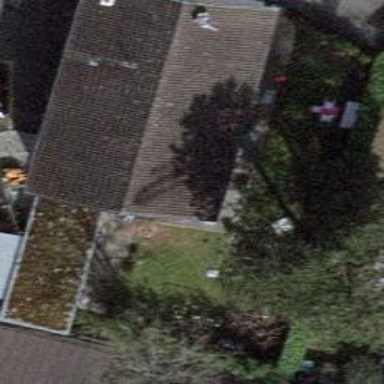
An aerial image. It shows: Garden enclosed by fence.